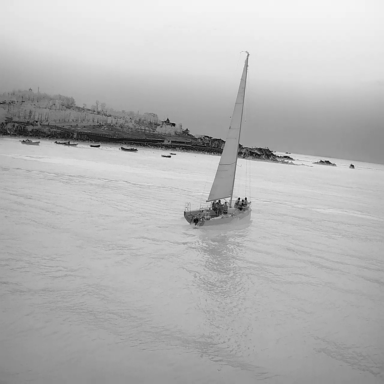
There is a sailboat in the infrared image.